Question: I like to display two summary data on my page by using jsviews binding. The UI will be something like in screenshots.

The user can add/remove the person from the list and it will affect the value of "No. Of People" and the user can edit integer value in textbox and the total values will be shown in "Total Amount."
Yes. I managed to make it work .. Please see my code there. <URL>
But I think it's very ugly esp: this code below.
'''
function observeAmounts(){
people.forEach(function (person){
$.observe(person, 'amount', function(e) {
var amount =0;
people.forEach(function(person){
amount += parseInt(person.amount);
});
$('#output2').html('Total Amount: ' + amount);
});
});
}
observeAmounts();
$.observe(people, function(e) {
var l = $.map(people, function(n, i) { return i; }).length;
$('#output1').html('Total No. of People: ' + l);
observeAmounts();
});
'''
Well, I am still reading up the tutorials and the source code/test of jsviews. but I am pretty much news to JsViews. In my current code, I keep on looping up the array to calculate the total amount and the count of people. I think that I might be able to register a helper class but still have to loop the 'people' array to calculate the value.
So, I believe that there might be a better way in JsViews. As JsViews site refers us to post the questions here and the author of JsViews are also here, I decided to post it here to get an advance on doing those summary data. (Yes, you can also view my test code here <URL>
Any advice would be appreciated. Thanks!
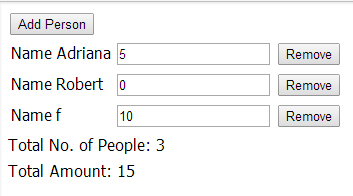
Answer: I created an updated version of your jsfiddle here: <URL>
The main thing you missed that will help is to use observeAll:
<URL>
'$.observable(people).observeAll(totalAmount);'
I also added a couple of different approaches for other things:
Declarative event bindings:
'''
<td><button data-link="{on ~remove}">Remove</button></td>
'''
Top-level data-linking to show the length of the array:
'''
<span id="getLength" data-link="length"></span>
'''
and
'''
$("#getLength").link(true, people);
'''
(See also this sample: <URL>